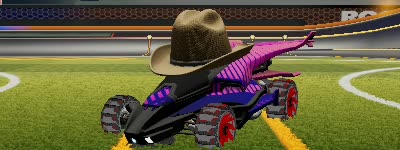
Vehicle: aftershock